Chest X-ray. View position: PA
Patient age: 35
Patient sex: F
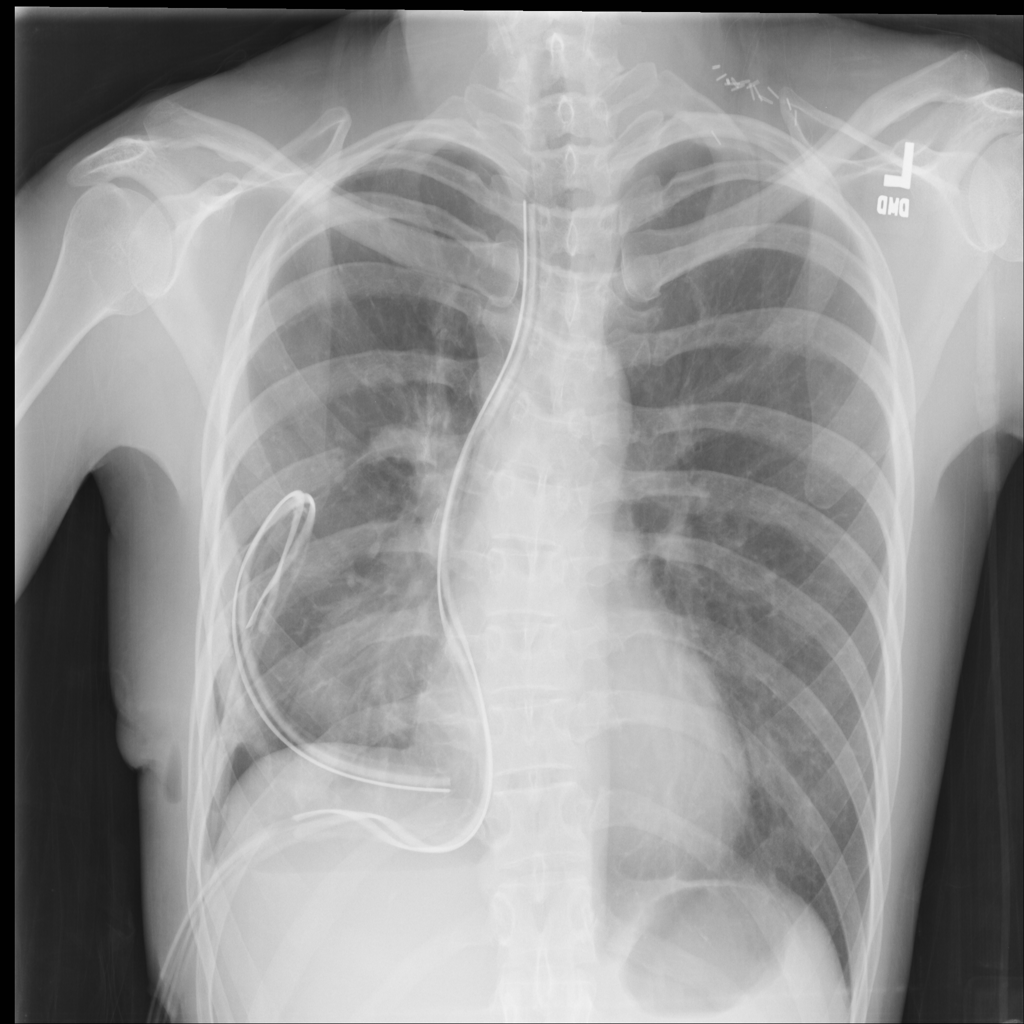
Finding: Pneumothorax